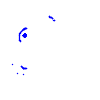
Particle: kaon